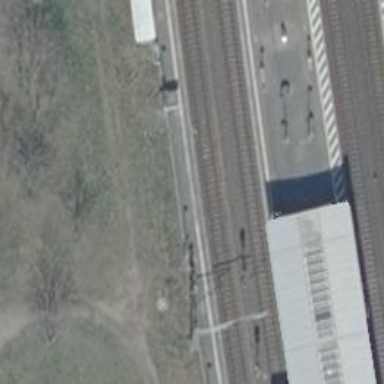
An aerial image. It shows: Close-up of railway platform edge.